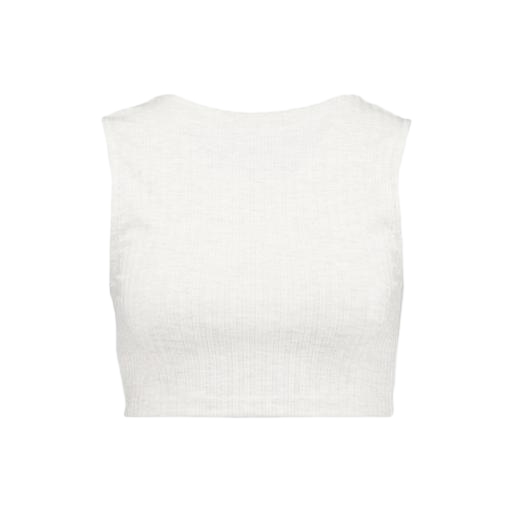
white bellevue tank top, white scoop neck crop top, off white tank top, white background